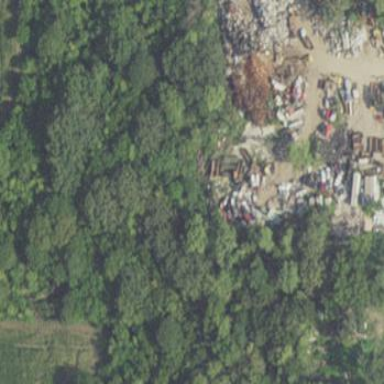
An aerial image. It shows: Scrap yard located in industrial area.